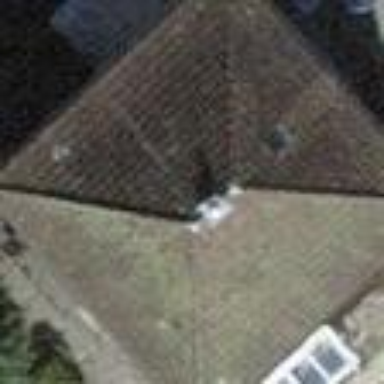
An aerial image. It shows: Detached building.